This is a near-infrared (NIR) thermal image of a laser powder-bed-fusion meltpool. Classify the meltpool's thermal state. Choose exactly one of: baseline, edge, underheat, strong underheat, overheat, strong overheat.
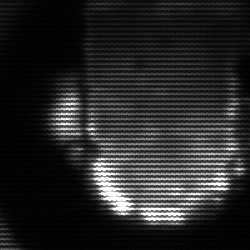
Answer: baseline